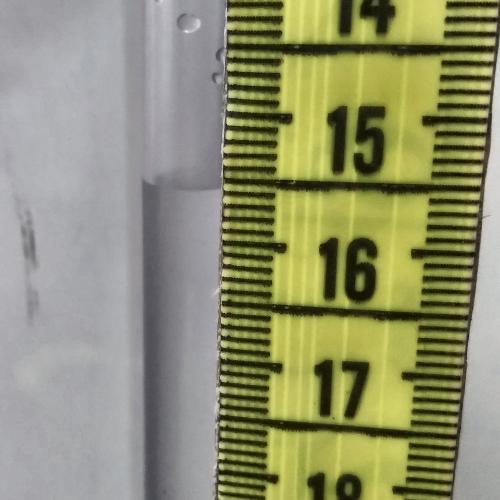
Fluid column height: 15.6 cm